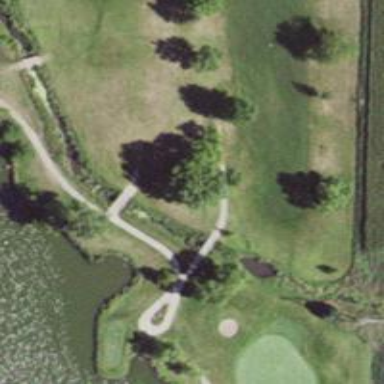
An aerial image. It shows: Pathway for golfing.